Interaction volume radius: 5 \u00c5
Interaction volume height: 15 \u00c5
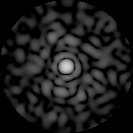
Disorder parameter: 0.8168